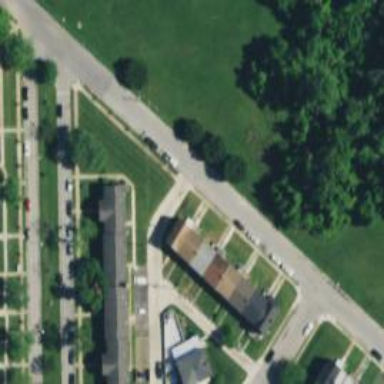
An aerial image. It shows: Alley classified as service road.